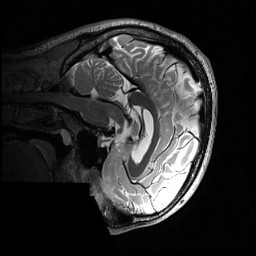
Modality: T2w
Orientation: sagittal
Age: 25
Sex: male
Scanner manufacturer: siemens
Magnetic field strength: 3 T
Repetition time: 3.2 s
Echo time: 0.566 s